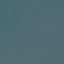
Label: SeaLake